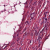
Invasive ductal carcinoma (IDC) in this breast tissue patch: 1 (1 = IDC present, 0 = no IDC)